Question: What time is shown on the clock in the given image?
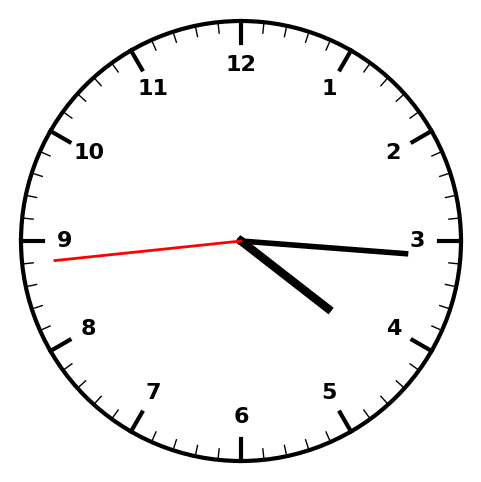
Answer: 04:15:44